Interaction volume radius: 5 \u00c5
Interaction volume height: 10 \u00c5
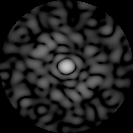
Disorder parameter: 0.8106